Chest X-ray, AP view. Patient: 34 years old, sex M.
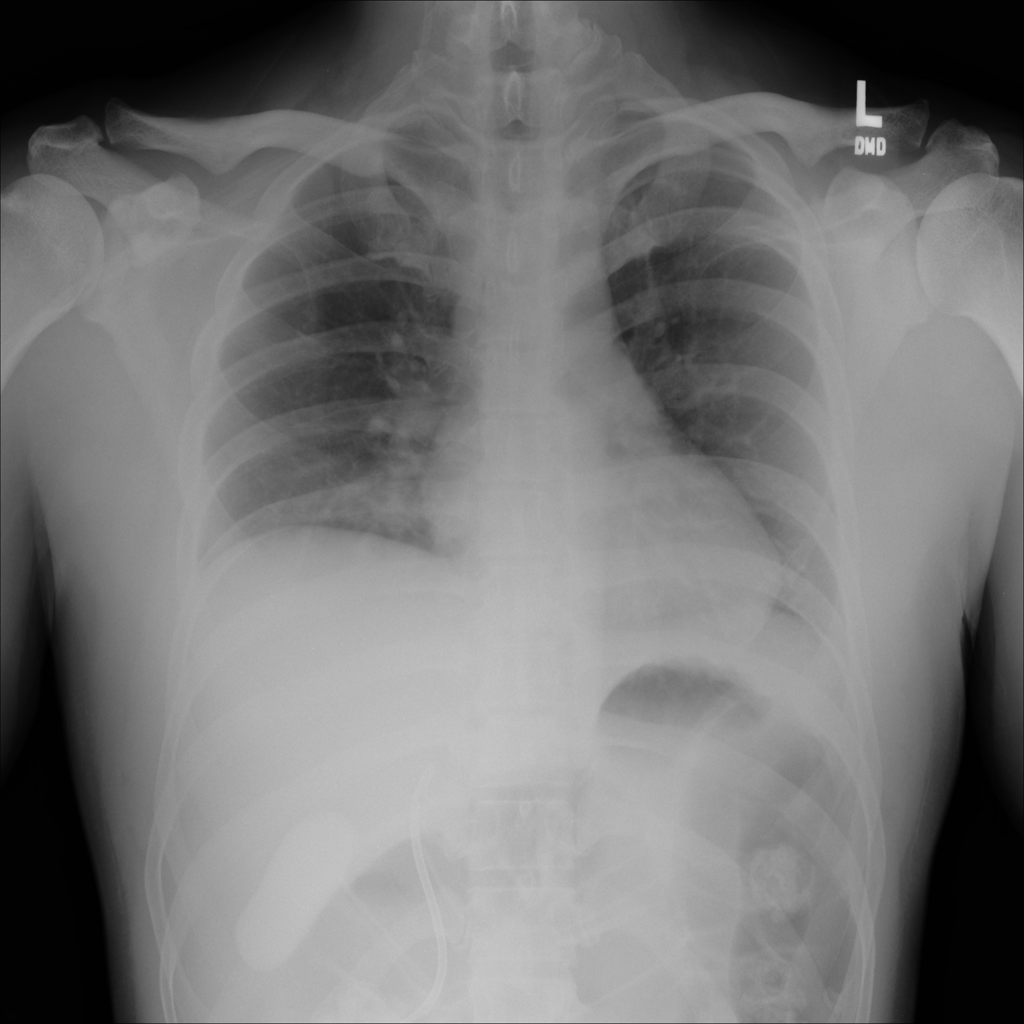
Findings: No Finding